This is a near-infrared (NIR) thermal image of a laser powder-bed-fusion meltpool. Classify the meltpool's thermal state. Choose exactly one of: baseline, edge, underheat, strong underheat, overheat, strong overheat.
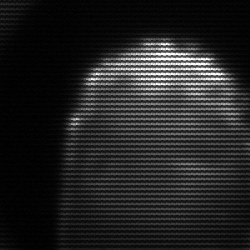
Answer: edge